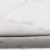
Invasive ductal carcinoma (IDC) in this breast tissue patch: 0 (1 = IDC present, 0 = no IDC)